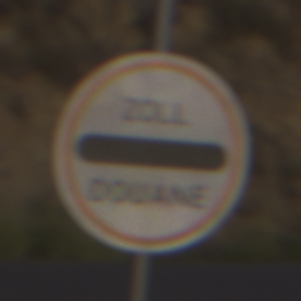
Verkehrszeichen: Zollstelle
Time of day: Dawn
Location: Outdoor (RoadRail)
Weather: Clear
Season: NotSpecified
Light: Natural